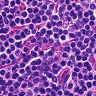
Metastatic tissue present: no